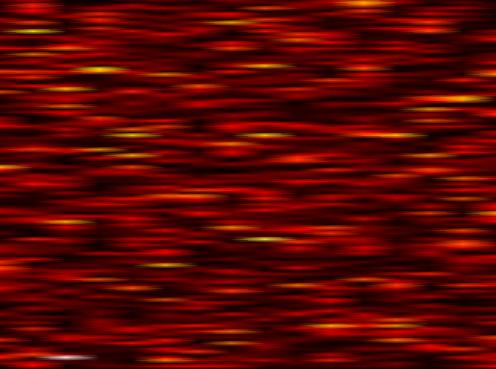
Label: UFMC